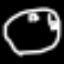
Label: clock